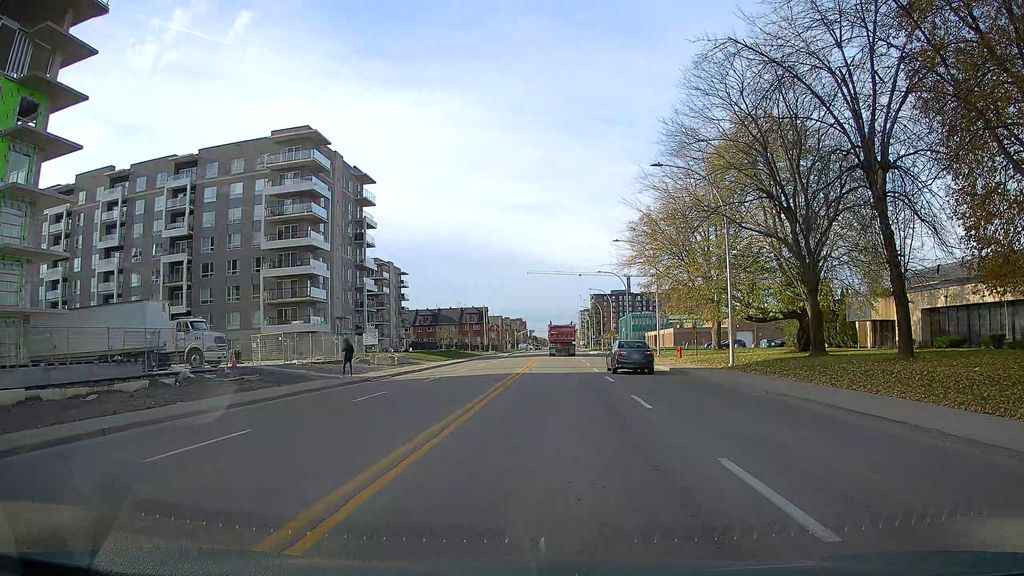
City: montreal